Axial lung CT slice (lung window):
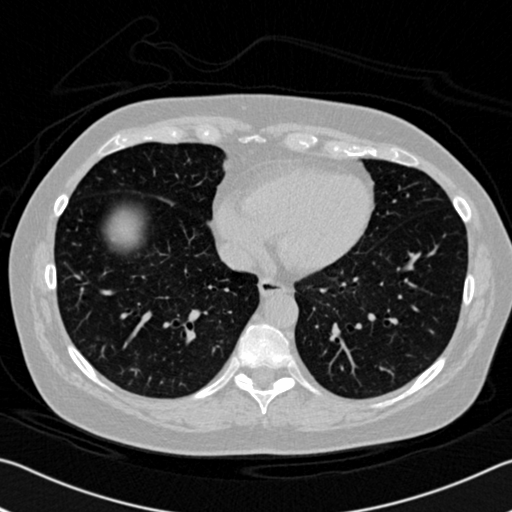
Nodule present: no